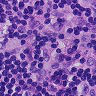
Metastatic tissue present: no